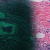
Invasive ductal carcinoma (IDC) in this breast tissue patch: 0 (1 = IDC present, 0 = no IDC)